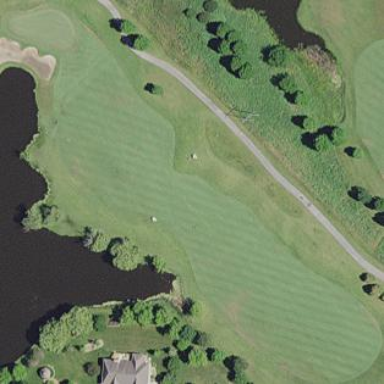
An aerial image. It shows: Grassy area designated as golf fairway.